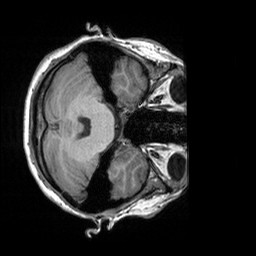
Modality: T1w
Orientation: axial
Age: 25
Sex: female
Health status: healthy
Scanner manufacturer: siemens
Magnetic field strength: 3 T
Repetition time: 2.3 s
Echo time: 0.00303 s